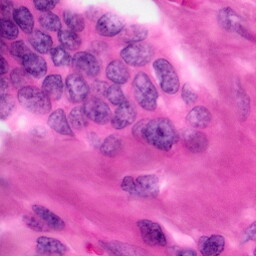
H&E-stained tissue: Pancreatic